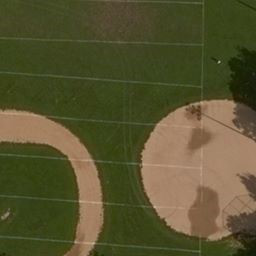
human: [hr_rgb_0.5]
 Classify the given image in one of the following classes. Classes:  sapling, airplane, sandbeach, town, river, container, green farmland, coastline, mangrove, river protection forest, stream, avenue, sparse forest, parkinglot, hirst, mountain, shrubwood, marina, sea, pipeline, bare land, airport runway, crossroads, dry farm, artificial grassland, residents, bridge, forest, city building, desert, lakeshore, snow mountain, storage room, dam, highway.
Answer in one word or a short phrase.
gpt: artificial grassland